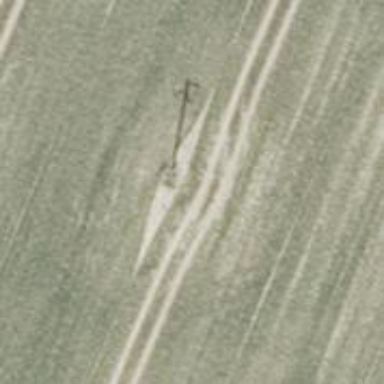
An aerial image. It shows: Power pole.